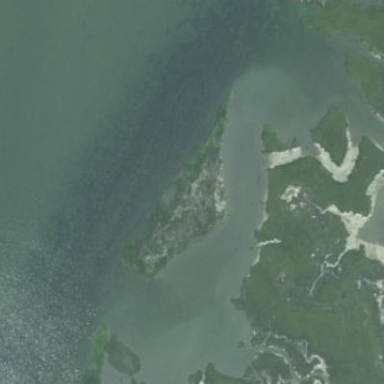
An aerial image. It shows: Islet located along the natural coastline.